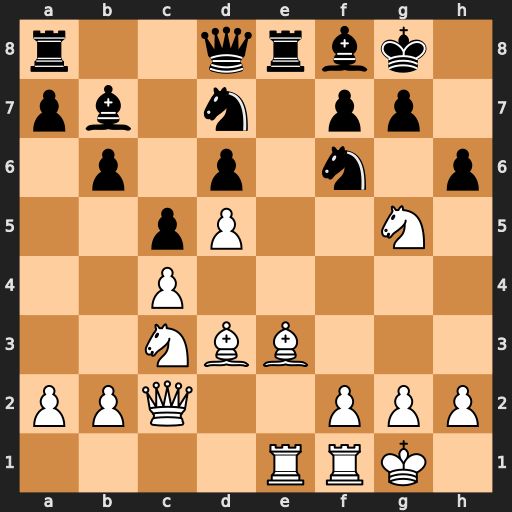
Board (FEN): r2qrbk1/pb1n1pp1/1p1p1n1p/2pP2N1/2P5/2NBB3/PPQ2PPP/4RRK1
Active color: w
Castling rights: -
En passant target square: -
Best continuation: Bh7+ Nxh7 Qxh7#